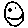
Label: smiley face